Question: This is a problem i am getting every now and then, but can't find anything about it anywhere the navigation bar has a white circle or blotch on top left side of my app i have added the image as background image in uinavigationbar appearence in app delegate.
Please help me out of this thanks in advance.

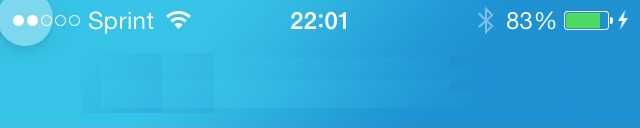
Answer: Remove the MPVolumeView, or change its properties to remove the blotch.